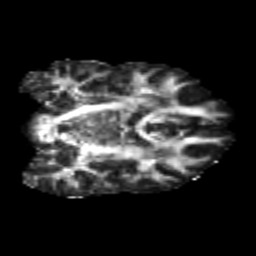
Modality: FA
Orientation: coronal
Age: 23
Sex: male
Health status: healthy
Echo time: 0.074 s